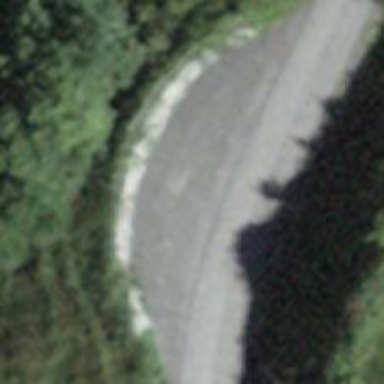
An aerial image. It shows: Passing place on the road.